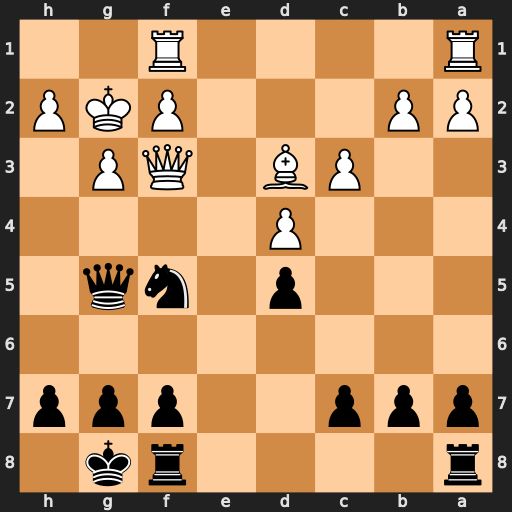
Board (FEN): r4rk1/ppp2ppp/8/3p1nq1/3P4/2PB1QP1/PP3PKP/R4R2
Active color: b
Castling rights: -
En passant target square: -
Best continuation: Nh4+ Kh1 Nxf3